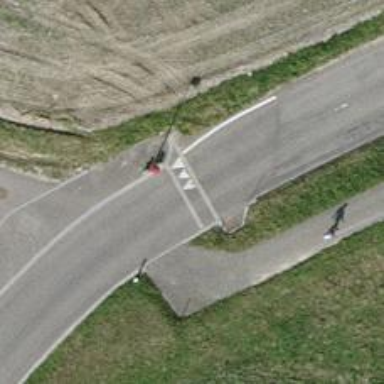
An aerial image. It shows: Traffic calming hump on the road.